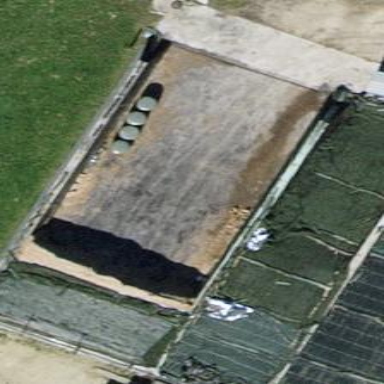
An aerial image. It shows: Bunker silo.